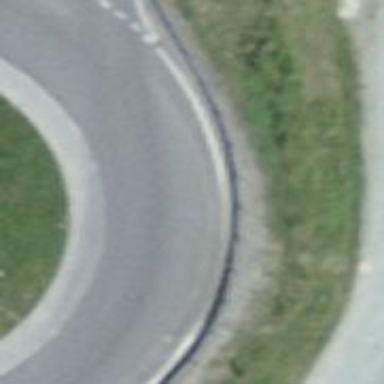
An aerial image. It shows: Primary highway with asphalt surface leading to roundabout.